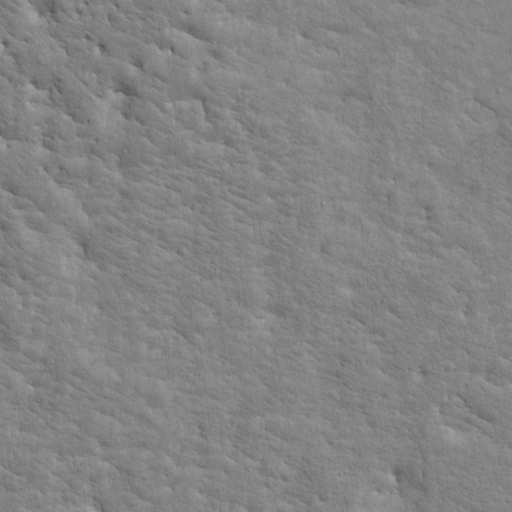
Classes present: Background